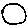
Label: circle